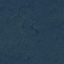
Land use / land cover class: Forest